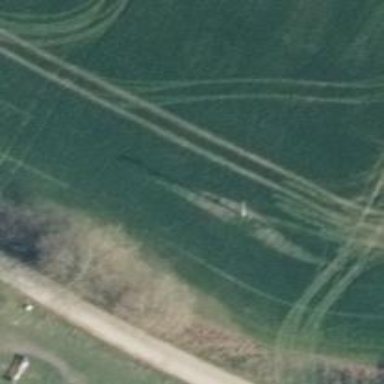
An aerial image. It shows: Minor power line.